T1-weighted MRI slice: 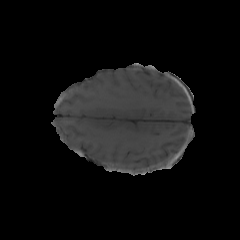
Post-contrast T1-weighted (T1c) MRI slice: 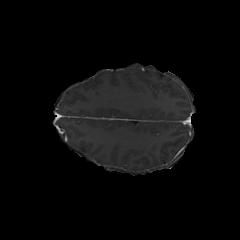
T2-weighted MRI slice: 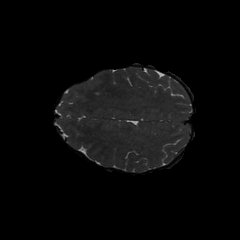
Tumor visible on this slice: no